Question: I have a table, Messages, which is set out as follows:

This table stores all messages sent between people, however it needs to be like FaceBook's message system.
To do this my query would need to be something like:
SELECT * FROM Messages WHERE To_User = x OR From_User = x ORDER BY Time DESC
This would fetch me every message 'x' either sent or received in order of time, newest ones appearing first.
However Facebook's system keeps it sort of like a forum, so I only want one message where person y is involved in any given query result. So I don't want this to happen:
To_User: 6
From_User: 7
Status: I agree with your message
Time: 12345
To_User: 7
To_User: 6
Status: Do you agree with my message?
Time: 12344
Say I was displaying the messages page for user 6, both messages would show up with my current system.
Instead, only the top one should be selected, because I only want to display the most recent message between user 6 and 7, rather than every one.
Naturally this would usually just ask for a LIMIT statement but I need to be able to get a lot of messages, but the only rule is that:
1- It needs to be either FROM or TO user X
2- No two messages must be selected which are FROM or TO user Y
3- The messages selected must be the NEWEST in the conversation between user X and Y
This is really hard to describe but I hope I've described it in enough detail for a solution.
I've considered doing GROUP BY but I couldn't get it to take into account that it needed to find one that was either FROM or TO me rather than just only to or only from.
If the question isn't described in enough detail, please tell me before down-voting and I'll do my best to make it a bit more detailed, but I can't think of words to describe what needs to be displayed clearly enough.
Edit:
Here's a big example of the desired feature:
Say I sent a message to John Doe, and went on my messages page straight after, at the very top it'll say
"To John Doe"
"The message I sent"
However if John Doe replies, that entry will not display on the page anymore, it'll be replaced by the newest entry in the conversation between me and John Doe, so while the actual entry is still in the database, it isn't shown anymore:
"From John Doe"
"Your message is interesting"
But if I sent one to Jane Doe afterwards, it'd push me and John Doe's conversation so it looks like this:
"To Jane Doe"
"Hello there"
"From John Doe"
"Your message is interesting"
Now with the first query I stated in this post, the result would be:
"To Jane Doe"
"Hello there"
"From John Doe"
"Your message is interesting"
"To John Doe"
"The Message I sent"
However I don't want to display more than one which is between me and John Doe, but since I'm looking at two different columns in the table (From and two) to dictate whether both I and John Doe are related, I don't think a regular GROUP BY statement would work.
Now, if in addition, Bob Joe sent me a message, it might look like:
"From Bob Joe"
"Hello"
"To Jane Doe"
"Hello there"
"From John Doe"
"Your message is interesting"
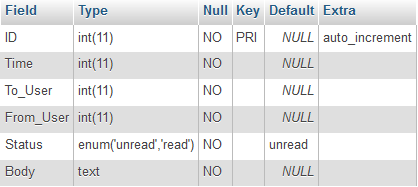
Answer: You can self-join the table and use an outer join, so that any "earlier" messages will "filter out" any "non-earlier" messages.
'''
SELECT * FROM Messages main LEFT JOIN Messages earlier
ON earlier.time < main.time AND
(
earlier.To_User = main.To_User AND earlier.From_User = main.From_User OR
earlier.To_User = main.From_User AND earlier.From_User = main.To_User
)
WHERE (main.To_User = x OR main.From_User = x) AND earlier.id IS NULL
ORDER BY main.Time DESC
'''